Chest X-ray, PA view. Patient: 26 years old, sex M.
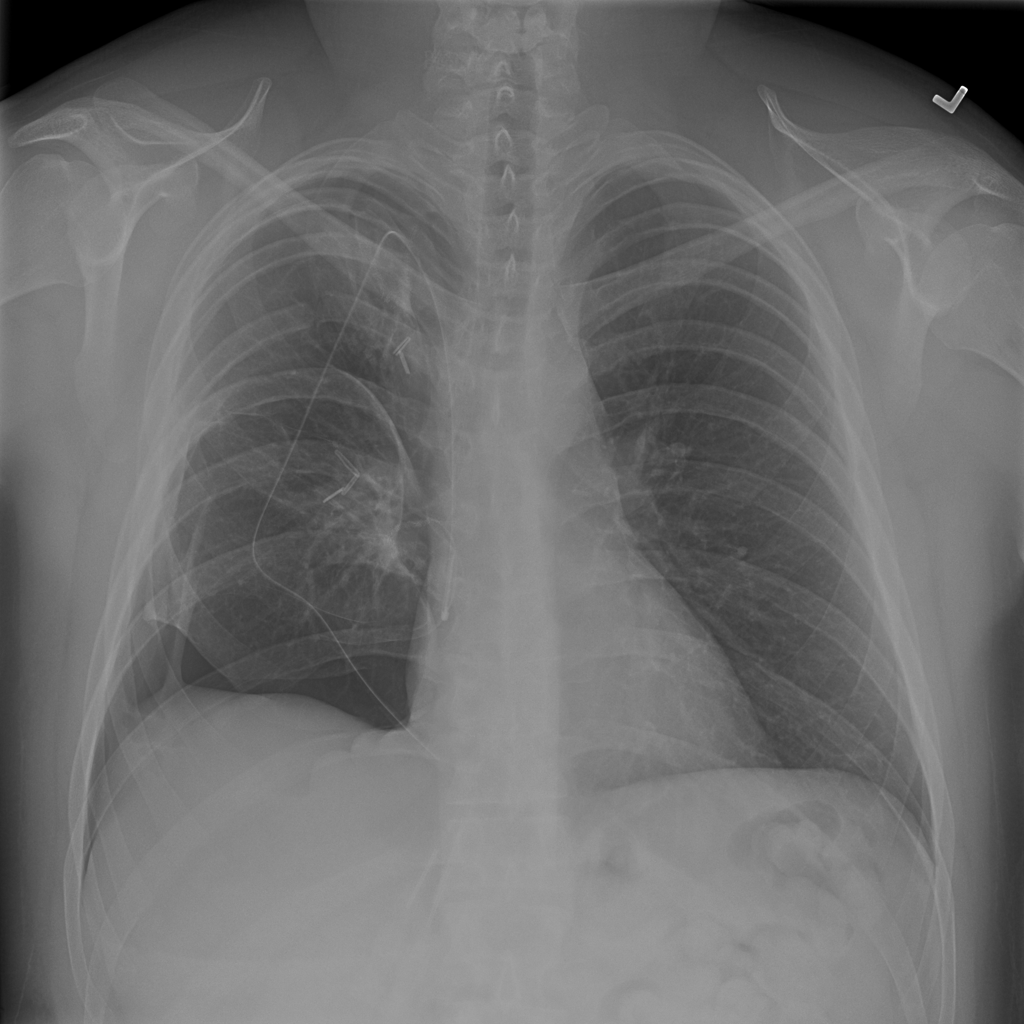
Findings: Pneumothorax